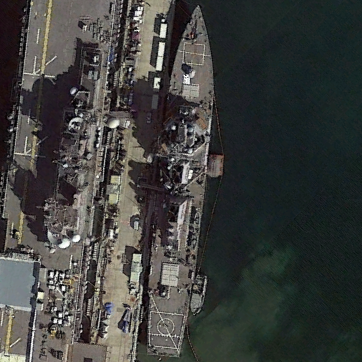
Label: destroyer